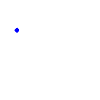
Particle: pion